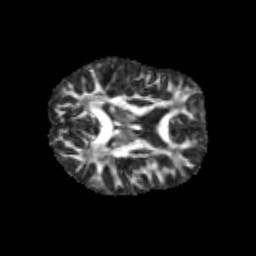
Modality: FA
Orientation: axial
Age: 9
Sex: male
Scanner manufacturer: siemens
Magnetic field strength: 3 T
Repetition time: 3.8 s
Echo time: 0.07 s